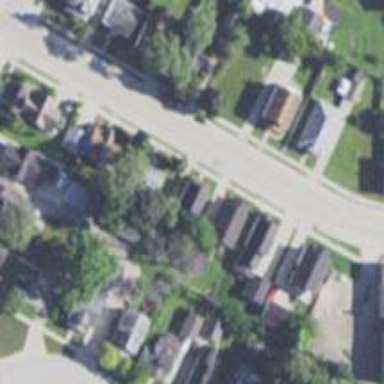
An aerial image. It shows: Alleyway designated as service road.